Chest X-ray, AP view. Patient: 22 years old, sex M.
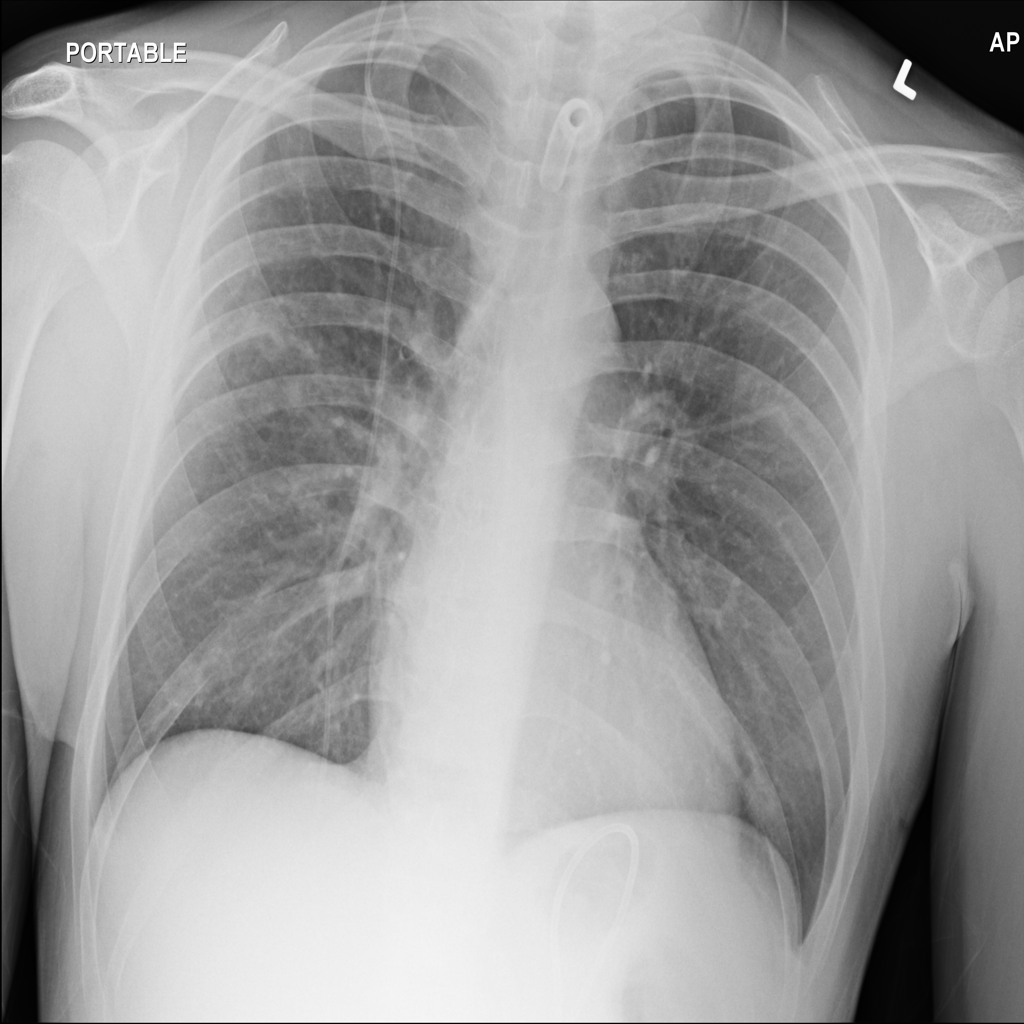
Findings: No Finding